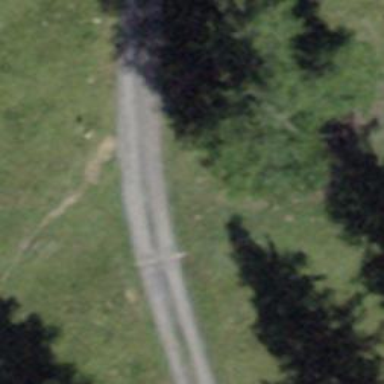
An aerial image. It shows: Guidepost providing information.